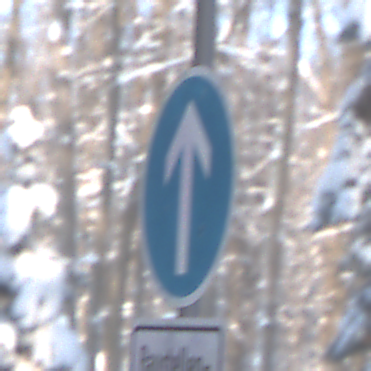
Verkehrszeichen: VorgeschriebeneFahrtrichtungGeradeaus
Zusatzzeichen unten: SonstigeFahrzeugePersonengruppenFrei1
Umgebung: Outdoor, Nature
Tageszeit: MorningAfternoon
Wetter: Clear
Licht: Natural
Jahreszeit: Winter
Kontrast: LowContrast